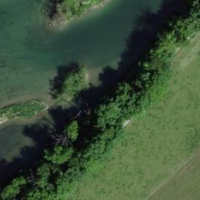
EUNIS habitat code: 15
Species observed at this site:
Phylloscopus collybita
Anas platyrhynchos
Sturnus vulgaris
Corvus corone